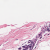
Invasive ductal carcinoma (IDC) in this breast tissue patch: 0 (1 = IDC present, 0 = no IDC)